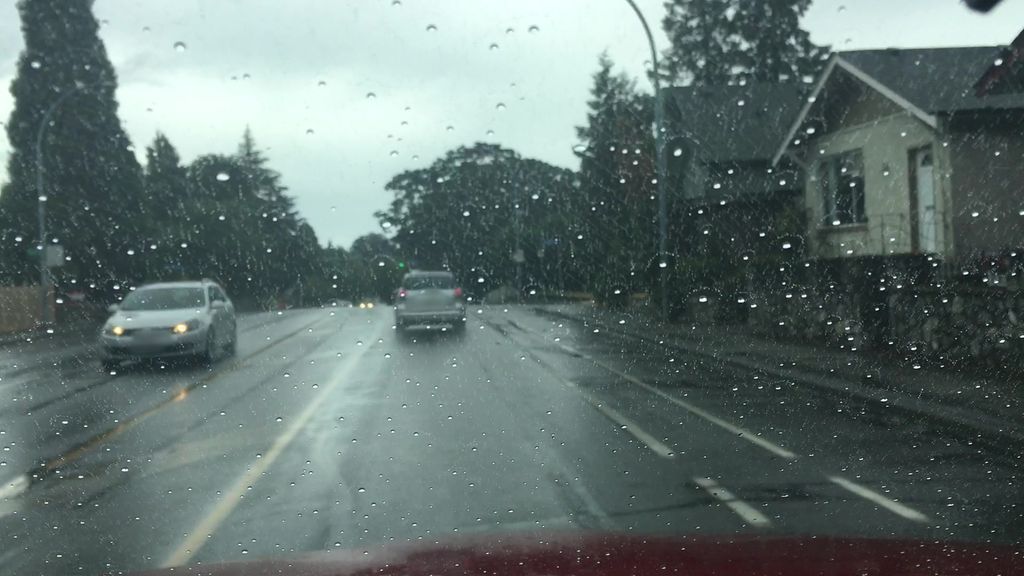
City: victoria